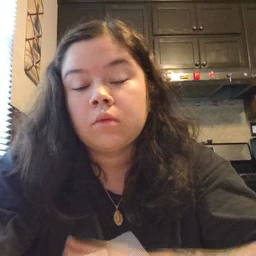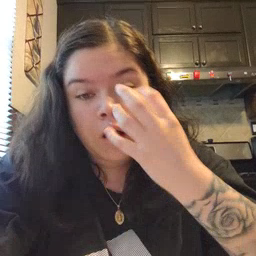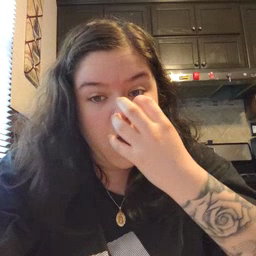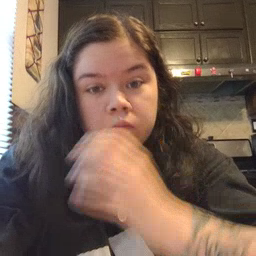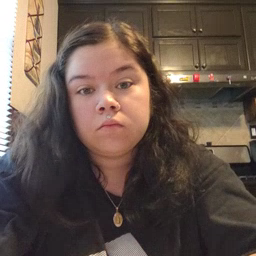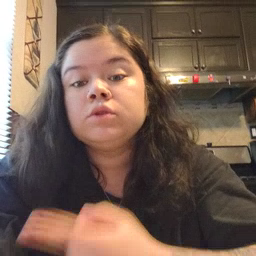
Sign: clown